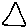
Label: triangle